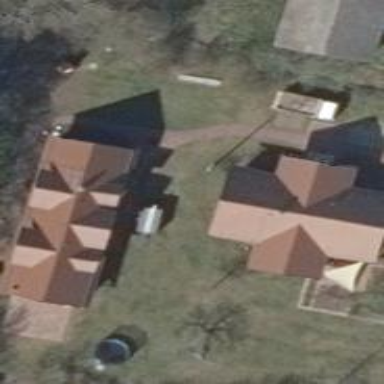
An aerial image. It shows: Simple house.